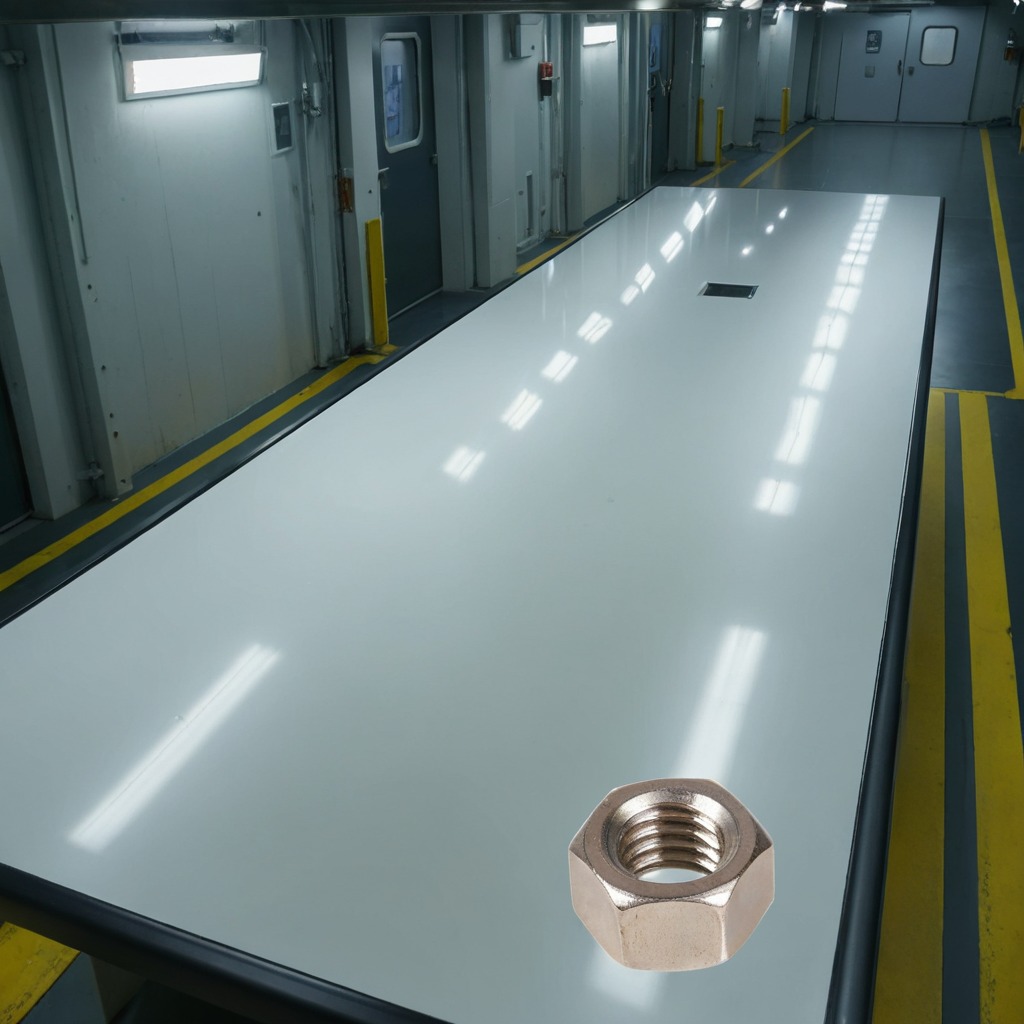
A metal nut is lying on a table in a ship maintenance bay industrial lighting.